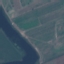
Land use / land cover: River